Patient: sex F, age 73
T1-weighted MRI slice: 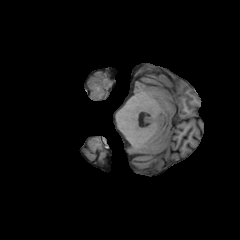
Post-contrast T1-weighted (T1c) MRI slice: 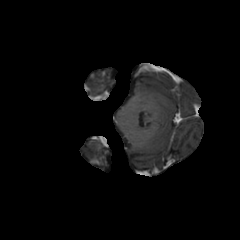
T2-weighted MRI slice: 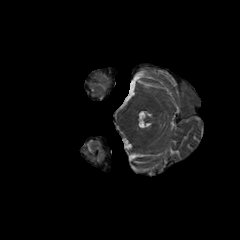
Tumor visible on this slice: no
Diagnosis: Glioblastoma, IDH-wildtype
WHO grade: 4